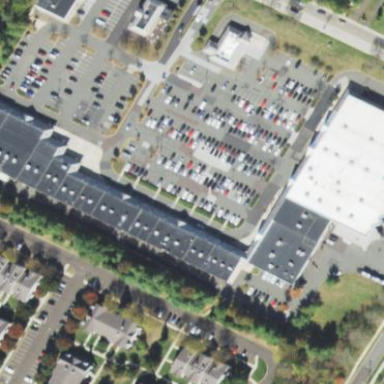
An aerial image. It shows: Mall.